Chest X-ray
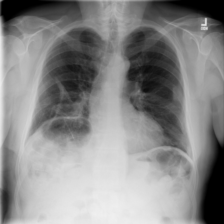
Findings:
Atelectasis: positive
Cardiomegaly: negative
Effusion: negative
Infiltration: negative
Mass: negative
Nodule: negative
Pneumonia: negative
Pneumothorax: negative
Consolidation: negative
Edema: negative
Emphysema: negative
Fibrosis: negative
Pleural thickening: negative
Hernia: negative